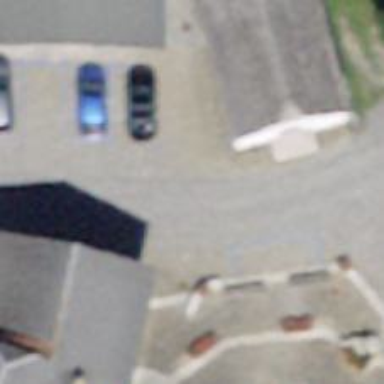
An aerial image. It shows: Residential road with cobblestone surface.